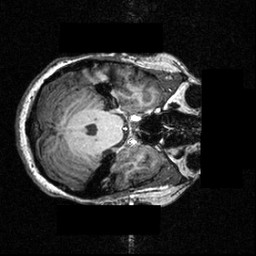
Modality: T1w
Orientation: axial
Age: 21
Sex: female
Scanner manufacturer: siemens
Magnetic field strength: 3.951 T
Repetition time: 1.5 s
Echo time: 0.00335 s